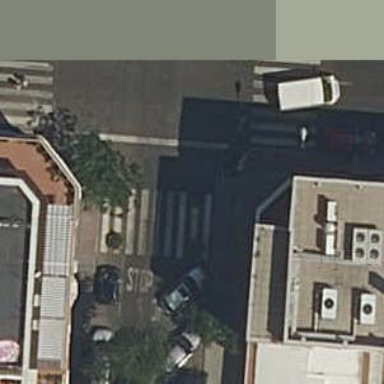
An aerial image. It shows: Marked crossing on the road.